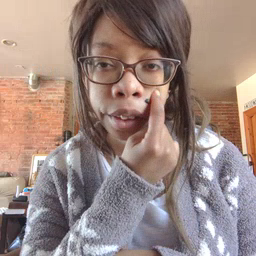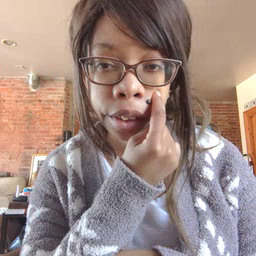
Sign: eye